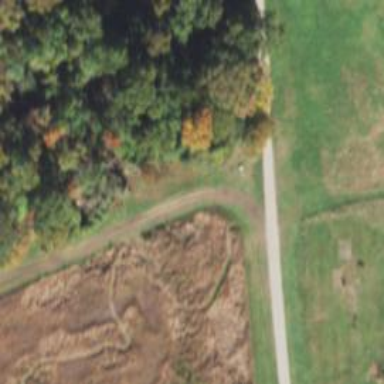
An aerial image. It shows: Bridleway with grade 5 track.